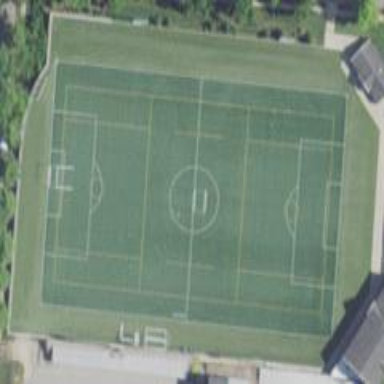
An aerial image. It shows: Multi-sport pitch for leisure activities.